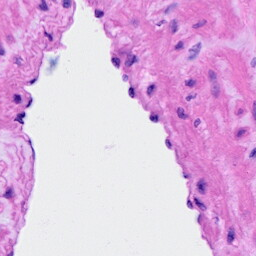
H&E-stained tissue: Ovarian